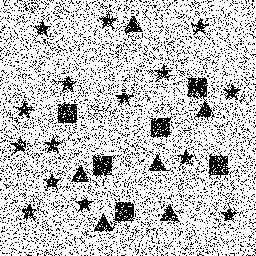
Squares: 6
Triangles: 6
Stars: 15
Total shapes: 27